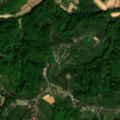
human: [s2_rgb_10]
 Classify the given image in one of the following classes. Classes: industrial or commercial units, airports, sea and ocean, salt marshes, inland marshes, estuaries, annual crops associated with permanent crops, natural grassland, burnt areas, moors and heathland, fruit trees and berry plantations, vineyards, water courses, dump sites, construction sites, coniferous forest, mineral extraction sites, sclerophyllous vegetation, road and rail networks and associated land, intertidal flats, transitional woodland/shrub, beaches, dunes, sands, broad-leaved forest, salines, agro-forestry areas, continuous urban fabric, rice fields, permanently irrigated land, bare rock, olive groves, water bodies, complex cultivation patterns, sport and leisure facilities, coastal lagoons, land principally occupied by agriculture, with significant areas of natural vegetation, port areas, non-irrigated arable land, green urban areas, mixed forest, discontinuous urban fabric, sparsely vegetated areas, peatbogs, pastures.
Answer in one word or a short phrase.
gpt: non-irrigated arable land, complex cultivation patterns, broad-leaved forest, mixed forest